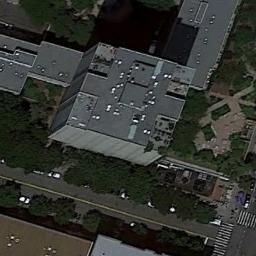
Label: commercial_area